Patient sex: F
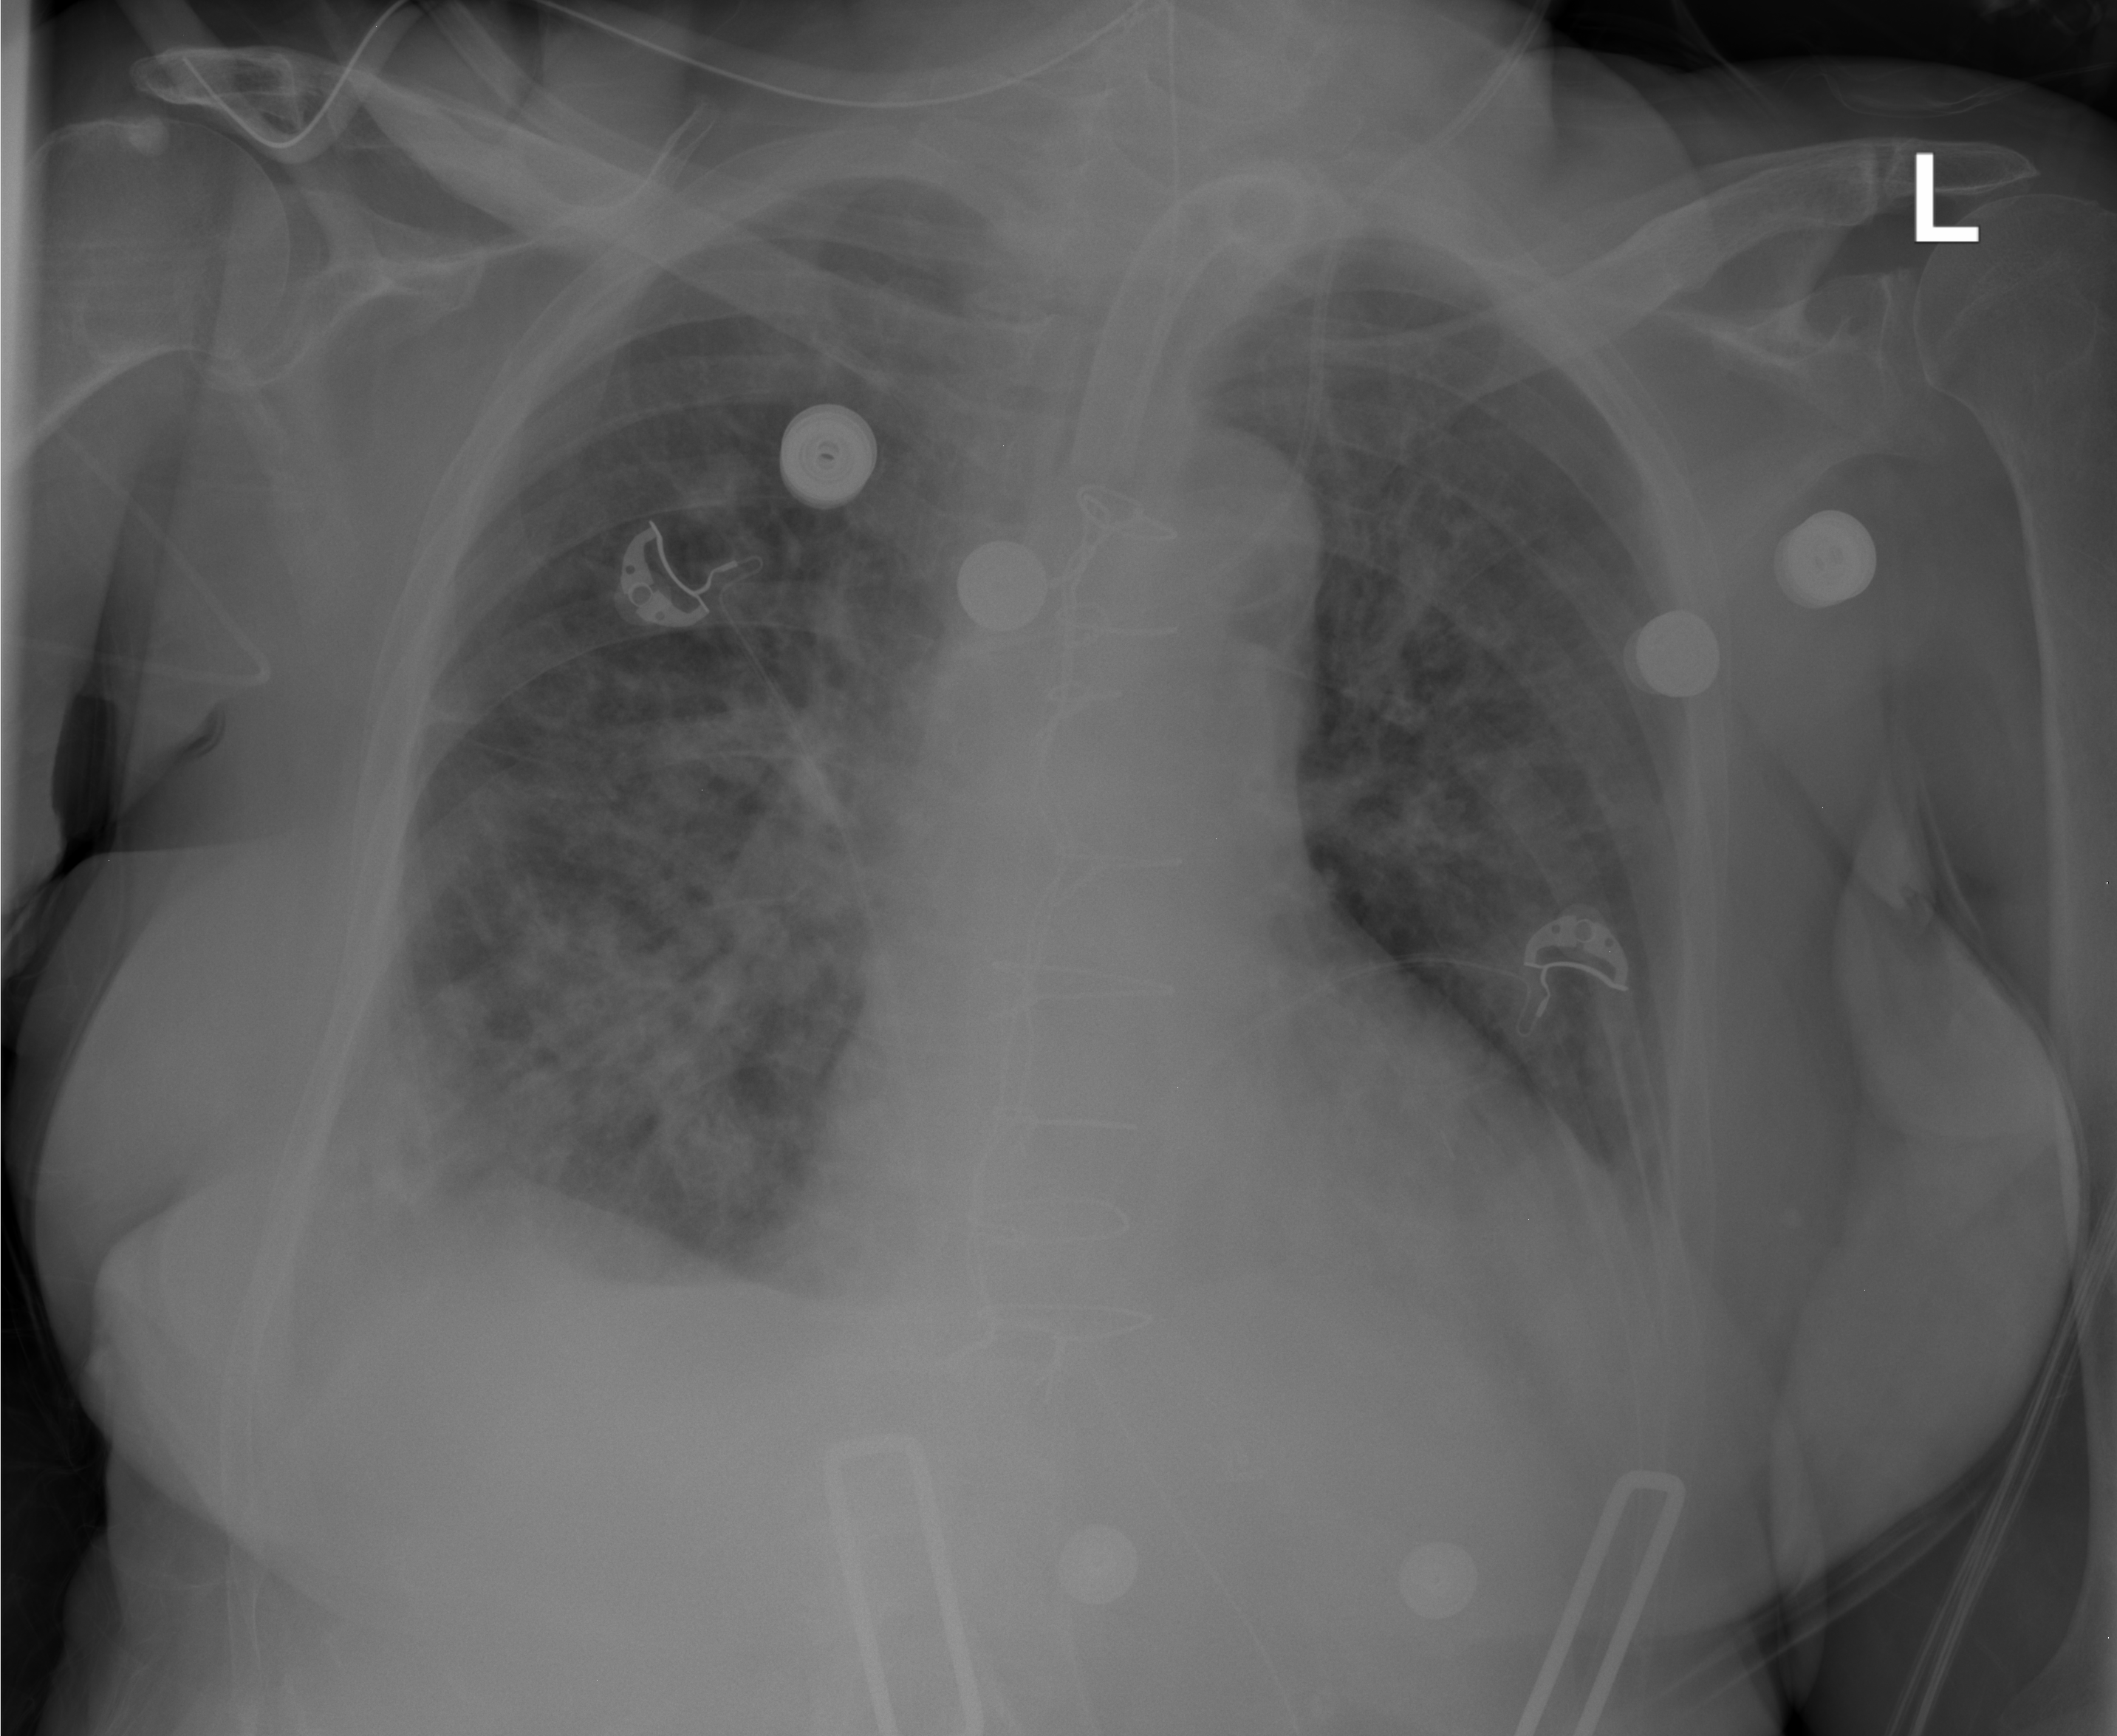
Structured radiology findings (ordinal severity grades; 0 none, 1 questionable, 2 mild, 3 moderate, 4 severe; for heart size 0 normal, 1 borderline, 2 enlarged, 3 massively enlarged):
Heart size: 0
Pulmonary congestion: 2
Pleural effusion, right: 2
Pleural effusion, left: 0
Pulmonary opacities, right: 3
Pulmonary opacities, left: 2
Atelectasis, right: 0
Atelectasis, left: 0